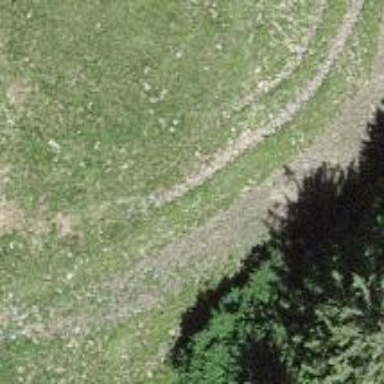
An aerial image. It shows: Path.